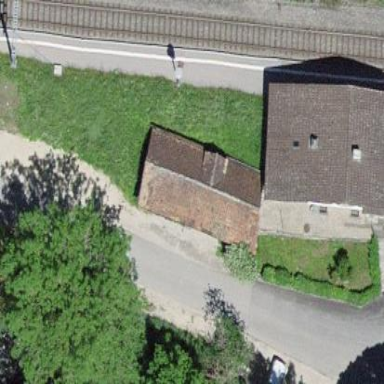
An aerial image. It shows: Transportation building with gabled roof.